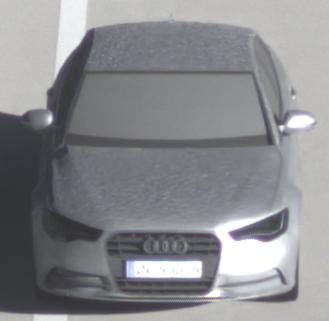
Make: Audi
Model: A6 2.0 TFSI
Detailed model: A6 (C7) Limousine
Model produced from: 2011/10
Model produced until: 2014/09
Doors: 4
Color: white
Road condition: dry road
Daytime: sunrise or sunset
Contrast: medium contrast